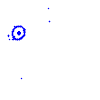
Particle: pion